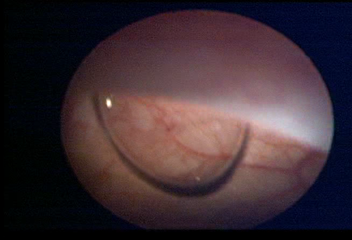
Modality: WLC
Class: Foreign bodies
Subclass: AirBubble
Bladder cancer association: No
Annotated structures: Air bubble